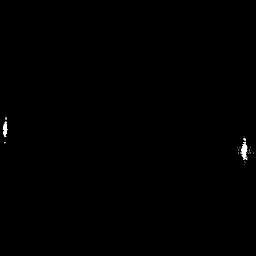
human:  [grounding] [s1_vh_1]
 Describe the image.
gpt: In the satellite image, there is  <ref>1 small ship </ref> <box>[[0, 45, 3, 58, 0]]</box> located at left.